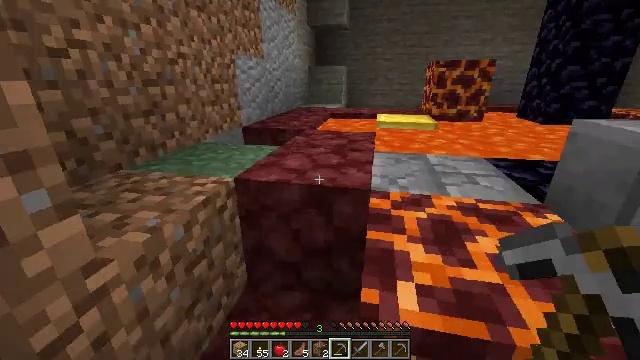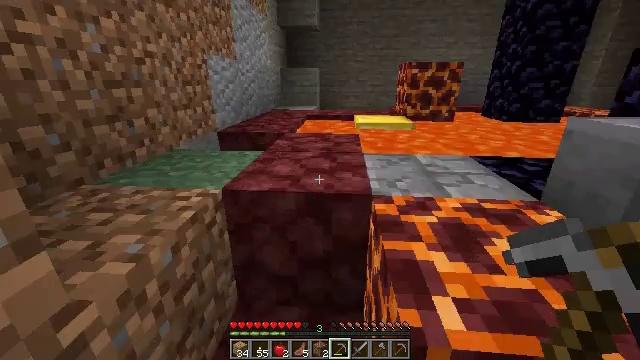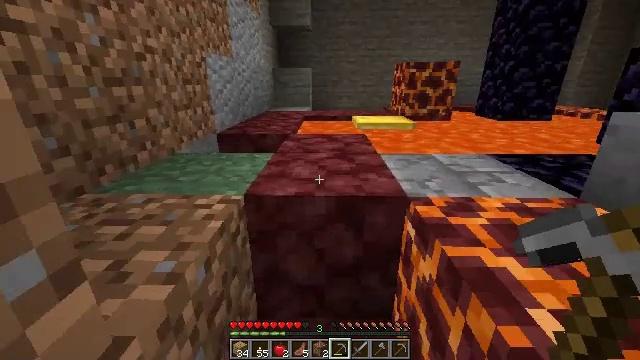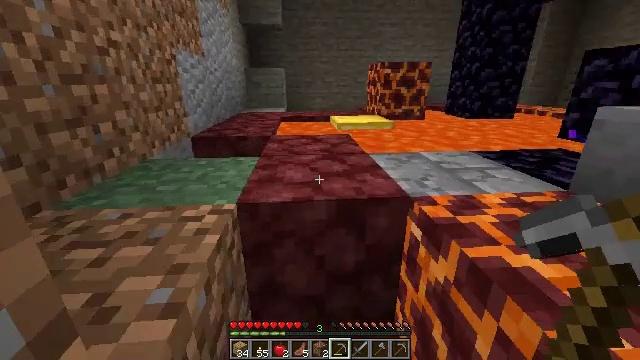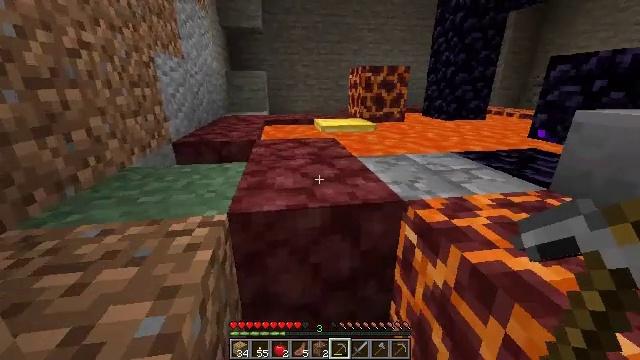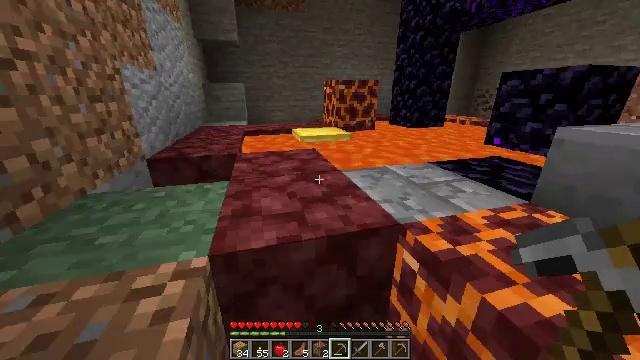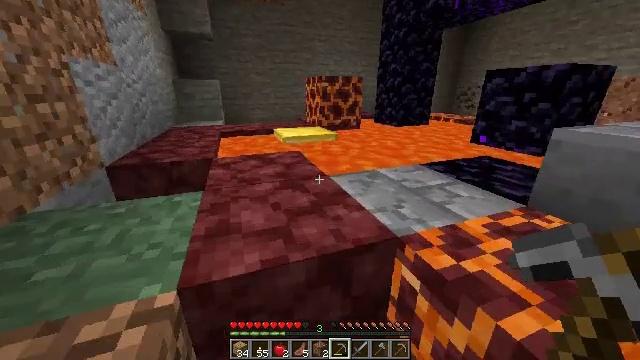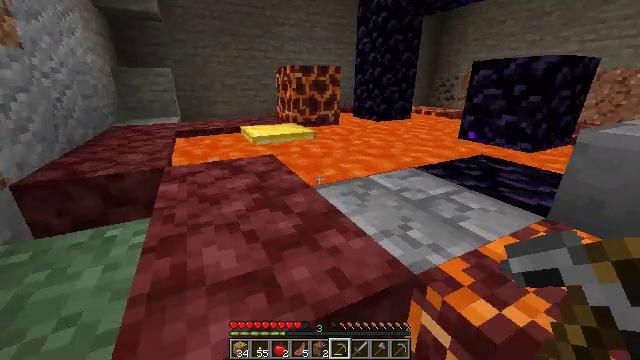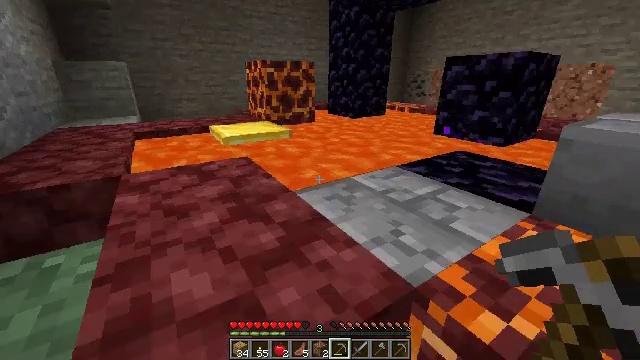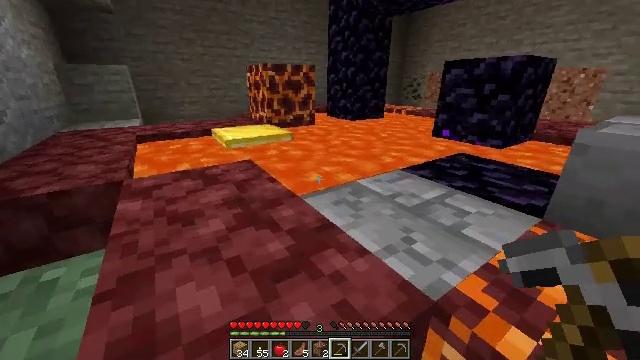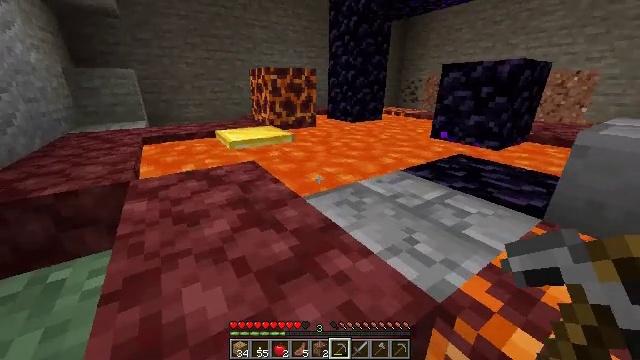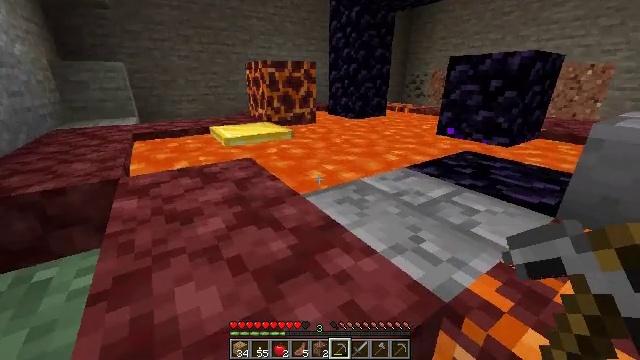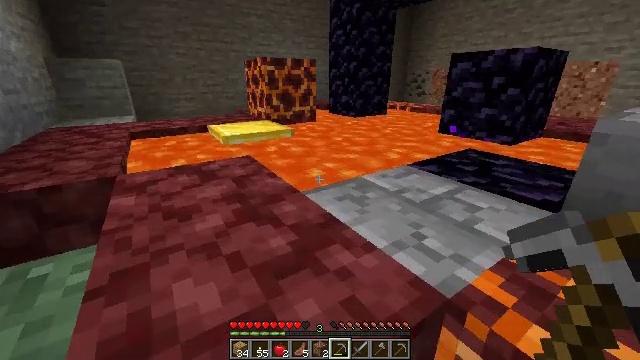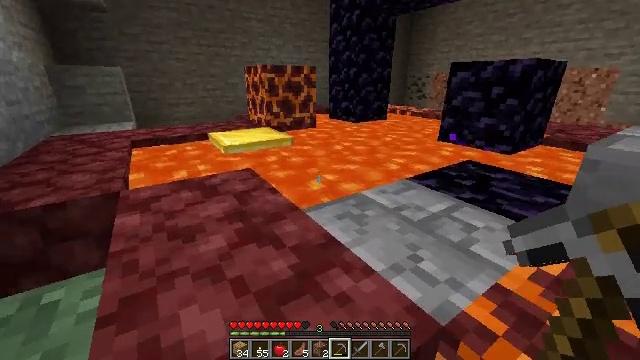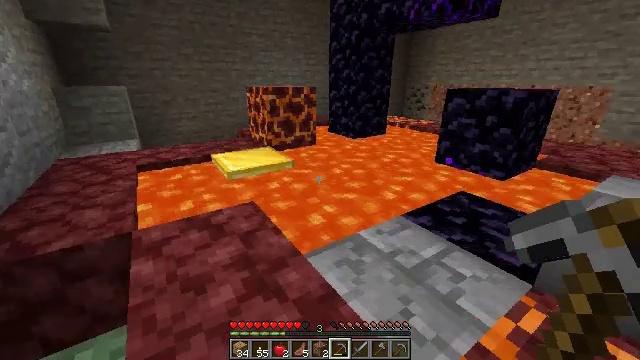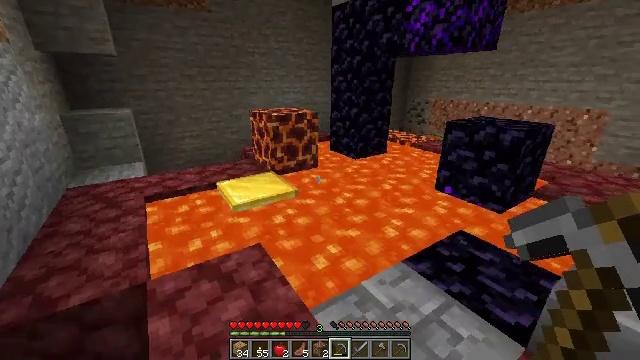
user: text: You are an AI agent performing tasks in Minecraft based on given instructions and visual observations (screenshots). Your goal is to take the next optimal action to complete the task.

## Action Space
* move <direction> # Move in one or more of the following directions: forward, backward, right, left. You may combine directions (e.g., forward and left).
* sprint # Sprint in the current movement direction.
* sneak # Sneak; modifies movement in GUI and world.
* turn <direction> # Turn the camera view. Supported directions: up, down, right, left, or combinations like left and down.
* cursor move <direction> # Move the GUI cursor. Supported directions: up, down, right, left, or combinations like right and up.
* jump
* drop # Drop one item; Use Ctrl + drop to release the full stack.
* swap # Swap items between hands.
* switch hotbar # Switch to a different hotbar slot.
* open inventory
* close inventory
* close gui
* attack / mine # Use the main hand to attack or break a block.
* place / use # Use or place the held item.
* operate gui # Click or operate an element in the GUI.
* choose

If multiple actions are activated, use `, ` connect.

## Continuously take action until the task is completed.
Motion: motion action
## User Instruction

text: Collect cracked stone bricks from ruins.
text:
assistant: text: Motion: move forward and move left, turn right
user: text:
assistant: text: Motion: move left, turn right
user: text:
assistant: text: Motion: move forward and move left, turn right
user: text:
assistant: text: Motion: move forward and move left, turn right
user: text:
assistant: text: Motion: move forward and move left, turn right
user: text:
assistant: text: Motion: move forward and move left, turn right
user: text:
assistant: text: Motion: move forward and move left, turn right
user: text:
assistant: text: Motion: move forward and move left, turn right
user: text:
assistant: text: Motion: move left
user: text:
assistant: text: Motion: move left
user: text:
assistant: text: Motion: no_op
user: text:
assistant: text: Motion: no_op
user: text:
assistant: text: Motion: move forward and move left, jump
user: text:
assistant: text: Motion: move forward and move left, jump
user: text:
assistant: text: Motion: move forward and move left, jump
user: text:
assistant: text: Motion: move forward and move left, jump
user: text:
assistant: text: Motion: move forward and move left
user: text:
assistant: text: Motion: move forward and move left
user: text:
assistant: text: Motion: move left
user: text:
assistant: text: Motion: move left
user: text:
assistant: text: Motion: move left
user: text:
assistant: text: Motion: move left
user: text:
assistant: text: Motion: move left
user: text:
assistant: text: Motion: no_op
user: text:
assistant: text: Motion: no_op
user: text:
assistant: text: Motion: no_op
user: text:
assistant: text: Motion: no_op
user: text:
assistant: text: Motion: no_op
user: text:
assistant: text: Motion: no_op
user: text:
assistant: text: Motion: turn right